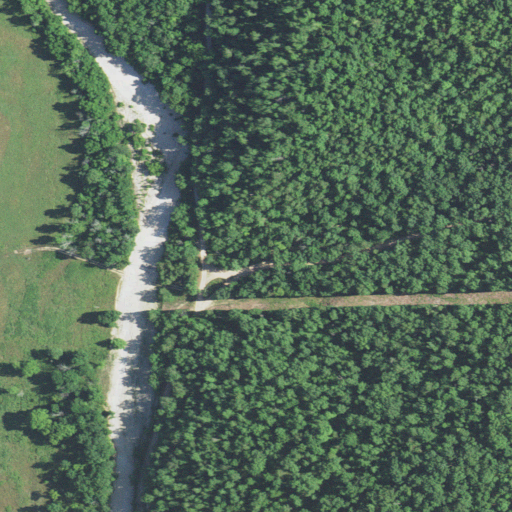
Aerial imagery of valley in Missouri named Camelite Hollow containing deciduous forest, pasture, open development, low intensity development, barren land, medium intensity development, and mixed forest